Interaction volume radius: 5 \u00c5
Interaction volume height: 20 \u00c5
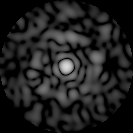
Disorder parameter: 0.8622